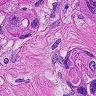
Metastatic tissue present: yes